Aerial crown-view tile of a tropical tree (Barro Colorado Island, Panama), acquired 20240716:
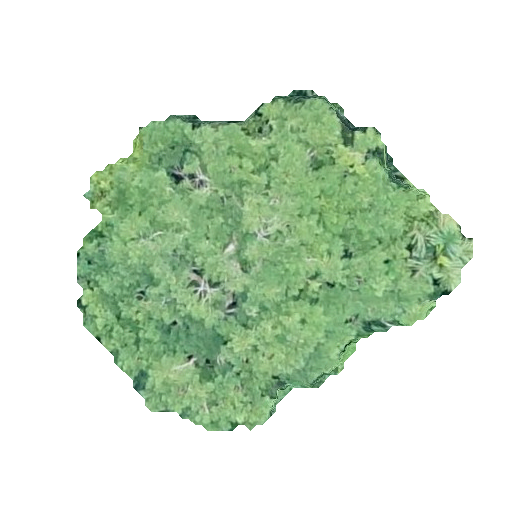
Species: Jacaranda copaia
GBIF accepted scientific name: Jacaranda copaia
Crown area: 138.737 m²